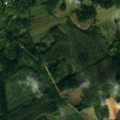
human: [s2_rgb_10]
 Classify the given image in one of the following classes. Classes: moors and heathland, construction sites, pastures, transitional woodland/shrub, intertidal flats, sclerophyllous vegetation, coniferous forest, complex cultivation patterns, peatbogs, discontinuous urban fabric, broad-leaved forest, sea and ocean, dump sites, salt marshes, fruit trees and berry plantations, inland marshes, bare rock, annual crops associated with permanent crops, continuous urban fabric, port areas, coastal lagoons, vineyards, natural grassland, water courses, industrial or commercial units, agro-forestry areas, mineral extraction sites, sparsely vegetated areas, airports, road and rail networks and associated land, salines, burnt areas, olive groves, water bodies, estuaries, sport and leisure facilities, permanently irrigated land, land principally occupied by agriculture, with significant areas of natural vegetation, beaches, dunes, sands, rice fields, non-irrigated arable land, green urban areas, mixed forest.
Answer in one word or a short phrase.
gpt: land principally occupied by agriculture, with significant areas of natural vegetation, coniferous forest, mixed forest, transitional woodland/shrub